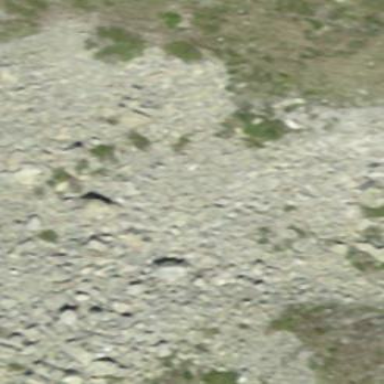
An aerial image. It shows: Scree landscape.